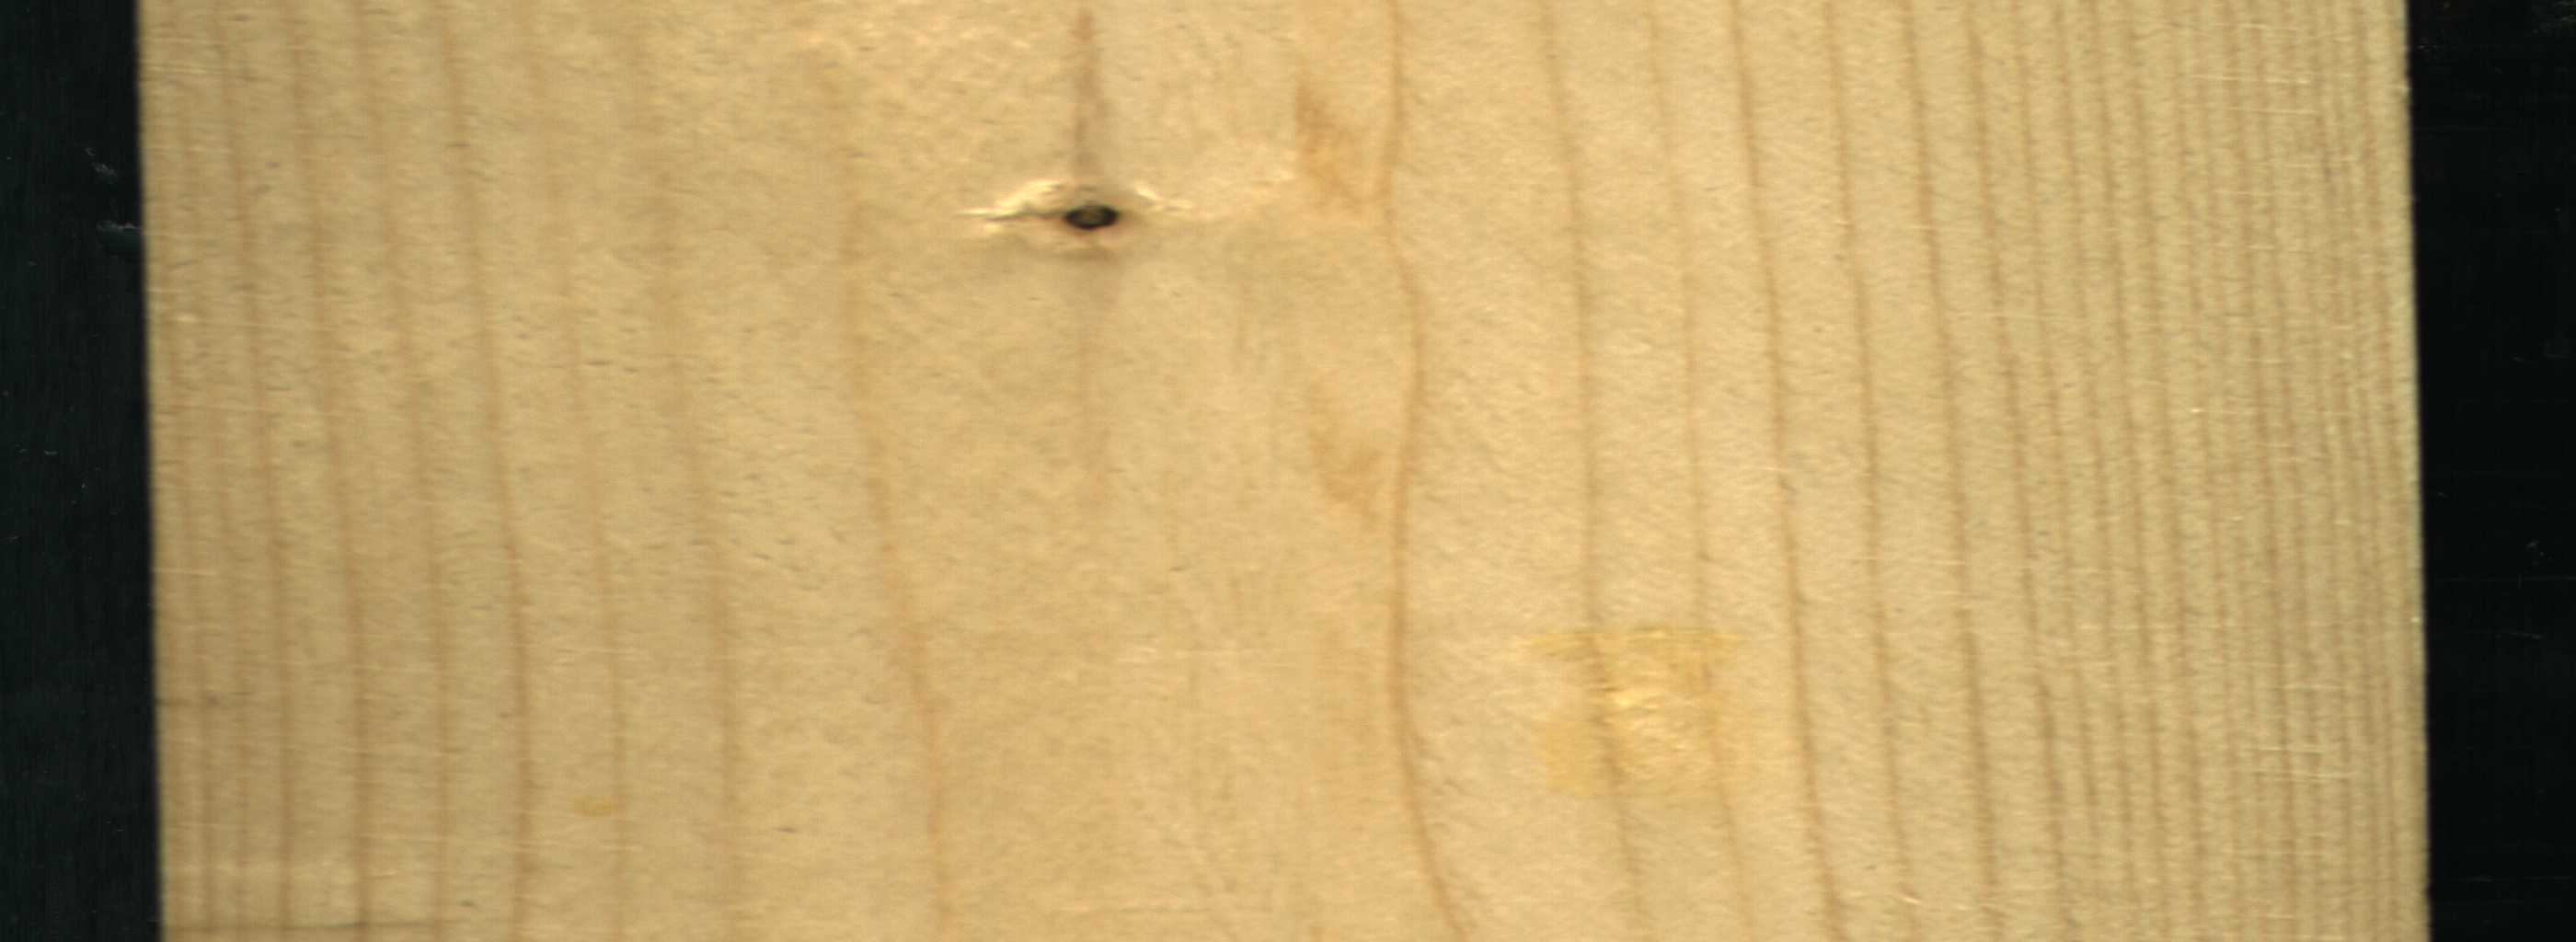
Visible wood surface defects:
Dead_Knot